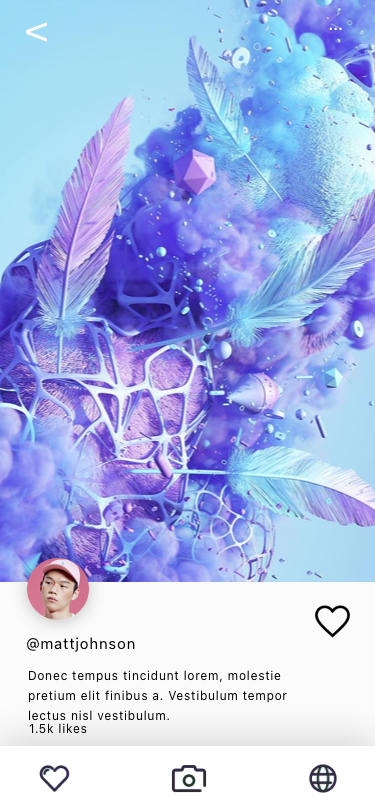
Text in this UI design:
Donec tempus tincidunt lorem, molestie pretium elit finibus a. Vestibulum tempor lectus nisl vestibulum.
1.5k likes
@mattjohnson
…
<